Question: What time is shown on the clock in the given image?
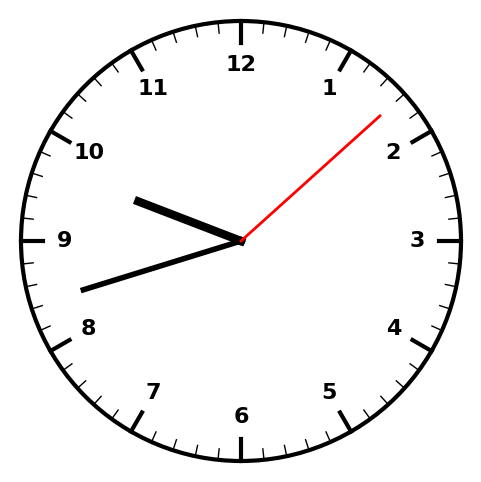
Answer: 09:42:08